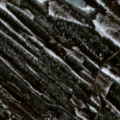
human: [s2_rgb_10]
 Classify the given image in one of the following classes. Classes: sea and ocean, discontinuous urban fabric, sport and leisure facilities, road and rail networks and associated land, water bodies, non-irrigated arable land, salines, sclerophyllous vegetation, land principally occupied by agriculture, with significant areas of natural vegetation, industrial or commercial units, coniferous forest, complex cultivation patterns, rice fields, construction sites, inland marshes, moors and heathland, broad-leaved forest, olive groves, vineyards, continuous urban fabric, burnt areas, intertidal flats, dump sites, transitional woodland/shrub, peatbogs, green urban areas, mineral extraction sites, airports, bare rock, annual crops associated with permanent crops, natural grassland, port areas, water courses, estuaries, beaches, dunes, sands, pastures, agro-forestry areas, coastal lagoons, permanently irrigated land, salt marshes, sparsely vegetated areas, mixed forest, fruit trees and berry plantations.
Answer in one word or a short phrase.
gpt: coniferous forest